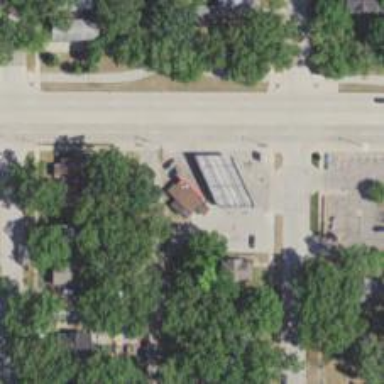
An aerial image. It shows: Convenience shop.